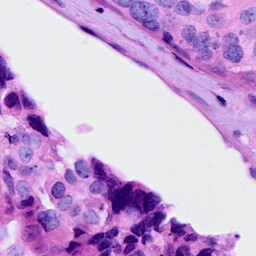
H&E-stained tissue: Breast